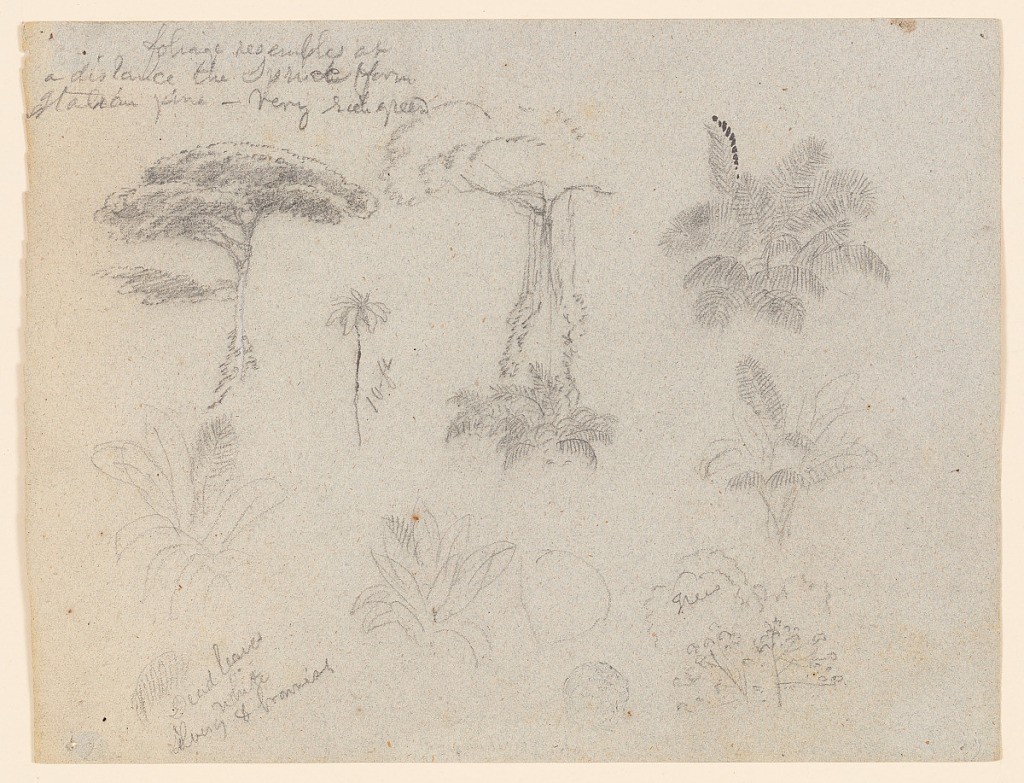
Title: Botanical Sketches from the Rio Magdalena, Colombia
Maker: Frederic Edwin Church, American, 1826–1900
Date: April–May 1853
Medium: Graphite and oxidized white gouache on gray-blue wove paper
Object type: Drawing
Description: Botanical sketches showing nine views of trees, treetops, plants, and leaves along the Rio Magdalena in Colombia. At upper left and center, two trees with tall trunks and wide canopies are shown. Two palm plants are visible at right, with two others at lower left. At lower right, trees and treetops are loosely rendered.